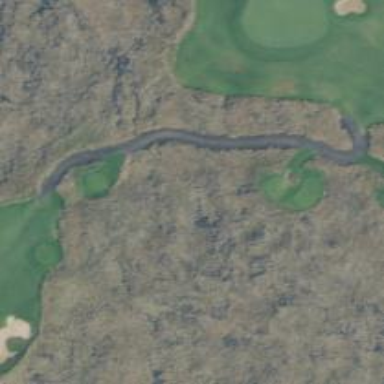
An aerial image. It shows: Path for both roads and golfers.